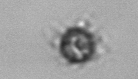
Label: Ciliophora